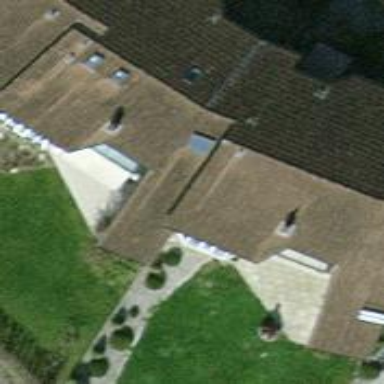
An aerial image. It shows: Terrace building.